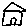
Label: house